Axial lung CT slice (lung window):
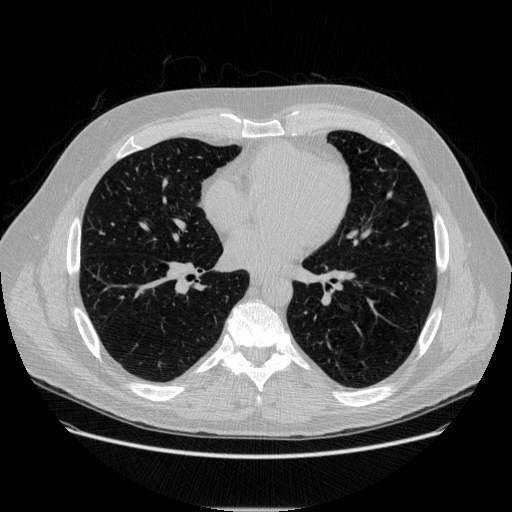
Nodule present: no